Interaction volume radius: 5 \u00c5
Interaction volume height: 35 \u00c5
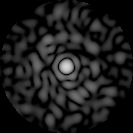
Disorder parameter: 0.8283